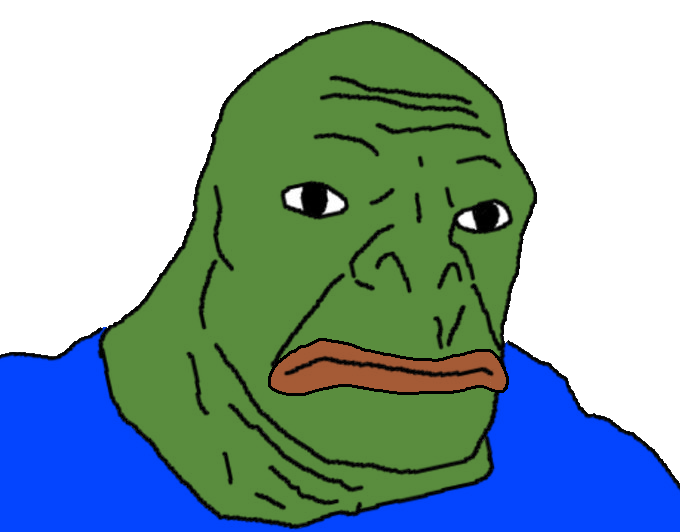
Label: 5_Craig